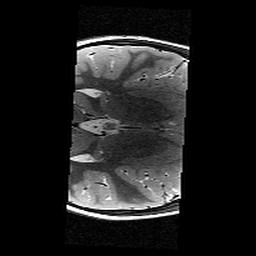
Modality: T2w
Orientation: axial
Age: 9
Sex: female
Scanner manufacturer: siemens
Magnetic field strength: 3 T
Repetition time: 9.23 s
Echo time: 0.067 s